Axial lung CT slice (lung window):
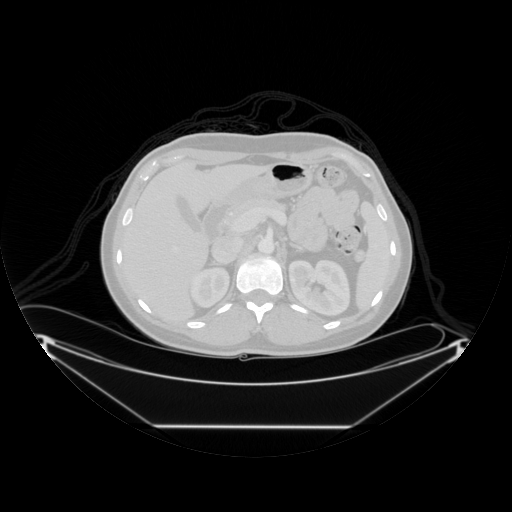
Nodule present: no